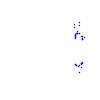
Particle: proton